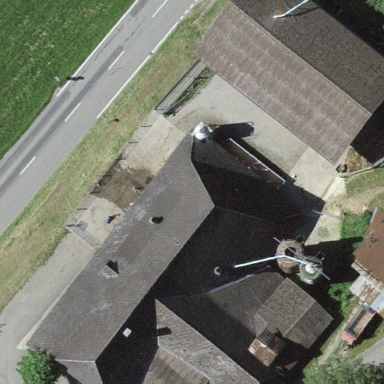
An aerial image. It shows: Farm building.